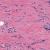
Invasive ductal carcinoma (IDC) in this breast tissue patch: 1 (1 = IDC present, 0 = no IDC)